Question: This is the original Tabwidget without setting title background color

My customer ask me to do something like this;
Set different background colour for title
'''
All - Yellow
purchase - light blue
POS Sales - light green
Cash Sales - Pink
invoice - light purple
'''
I have try the SetStyleSheet like:
'''
QTabBar {
background-color : Yellow;
}
'''
But all tab Color changed
Somebody know how to setting each QTabBar background color?
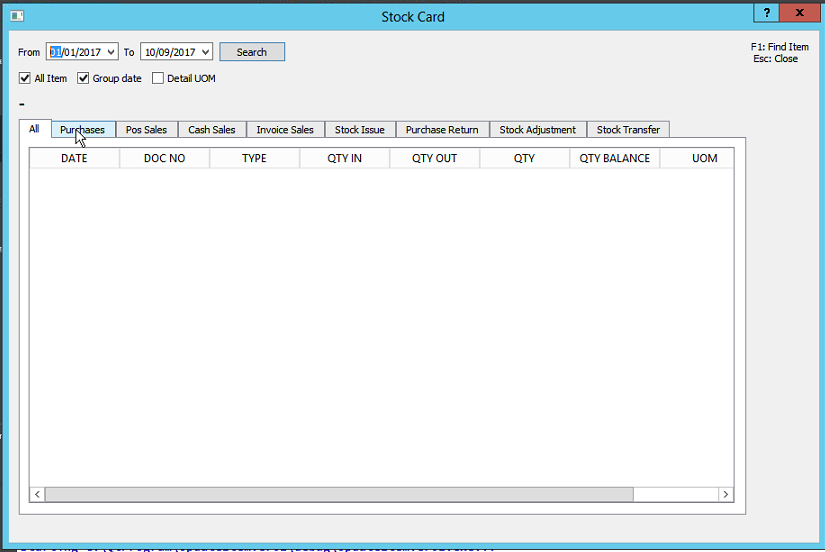
Answer: These properties can not be set through QSS. To change the style to each tab we must create a custom 'QTabBar' and override its 'paintEvent' method, to be able to change the style of each tab we use the 'QStyleOptionTab' class, but to change the 'QTabWidget' tabbar we need to use the 'setTabBar' method but this is private so you need to create a custom 'QTabWidget' as shown below:
'''
#ifndef TABWIDGET_H
#define TABWIDGET_H
#include <QStyleOptionTab>
#include <QStylePainter>
#include <QTabWidget>
class TabBar: public QTabBar
{
public:
TabBar(const QHash<QString, QColor> &colors, QWidget *parent=0):QTabBar(parent){
mColors = colors;
}
protected:
void paintEvent(QPaintEvent */*event*/){
QStylePainter painter(this);
QStyleOptionTab opt;
for(int i = 0;i < count();i++)
{
initStyleOption(&opt,i);
if(mColors.contains(opt.text)){
opt.palette.setColor(QPalette::Button, mColors[opt.text]);
}
painter.drawControl(QStyle::CE_TabBarTabShape, opt);
painter.drawControl(QStyle::CE_TabBarTabLabel,opt);
}
}
private:
QHash<QString, QColor> mColors;
};
class TabWidget : public QTabWidget
{
public:
TabWidget(QWidget *parent=0):QTabWidget(parent){
// text - color
QHash <QString, QColor> dict;
dict["All"] = QColor("yellow");
dict["purchase"] = QColor("#87ceeb");
dict["POS Sales"] = QColor("#90EE90");
dict["Cash Sales"] = QColor("pink");
dict["invoice"] = QColor("#800080");
setTabBar(new TabBar(dict));
}
};
#endif // TABWIDGET_H
'''
And to use it in our QTabWidget in Qt Designer should be promoted for this we right click on the tabwidget and select the menu Promoted Widgets, in my case the previous code is created in the file tabwidget.h so this will be the header file and in the case of Promoted Class Name we use TabWidget, after that we press the buttons Add and Promote obtaining what is shown in the following image:
<URL>
The final result is shown in the following image:
<URL>
<URL>
---
Python:
'''
from PyQt5 import QtGui, QtWidgets
class TabBar(QtWidgets.QTabBar):
def __init__(self, colors, parent=None):
super(TabBar, self).__init__(parent)
self.mColors = colors
def paintEvent(self, event):
painter = QtWidgets.QStylePainter(self)
opt = QtWidgets.QStyleOptionTab()
for i in range(self.count()):
self.initStyleOption(opt, i)
if opt.text in self.mColors:
opt.palette.setColor(
QtGui.QPalette.Button, self.mColors[opt.text]
)
painter.drawControl(QtWidgets.QStyle.CE_TabBarTabShape, opt)
painter.drawControl(QtWidgets.QStyle.CE_TabBarTabLabel, opt)
class TabWidget(QtWidgets.QTabWidget):
def __init__(self, parent=None):
super(TabWidget, self).__init__(parent)
d = {
"All": QtGui.QColor("yellow"),
"purchase": QtGui.QColor("#87ceeb"),
"POS Sales": QtGui.QColor("#90EE90"),
"Cash Sales": QtGui.QColor("pink"),
"invoice": QtGui.QColor("#800080"),
}
self.setTabBar(TabBar(d))
self.addTab(QtWidgets.QLabel(), "All")
self.addTab(QtWidgets.QLabel(), "purchase")
self.addTab(QtWidgets.QLabel(), "POS Sales")
self.addTab(QtWidgets.QLabel(), "Cash Sales")
self.addTab(QtWidgets.QLabel(), "invoice")
if __name__ == "__main__":
import sys
app = QtWidgets.QApplication(sys.argv)
app.setStyle("fusion")
w = TabWidget()
w.show()
sys.exit(app.exec_())
'''